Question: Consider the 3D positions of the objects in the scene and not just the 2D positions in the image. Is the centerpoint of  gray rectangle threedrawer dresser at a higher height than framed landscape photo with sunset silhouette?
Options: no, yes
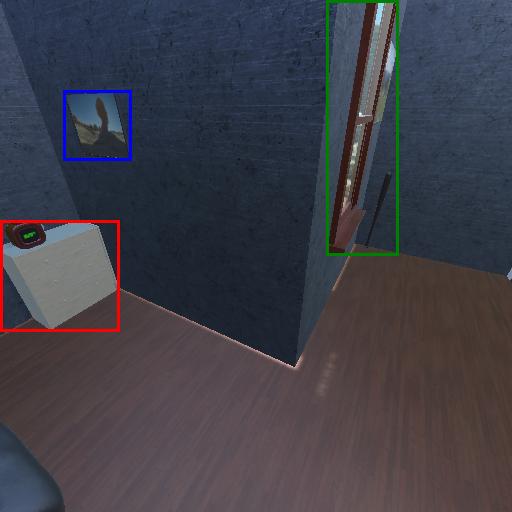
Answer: no